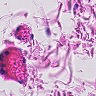
Metastatic tissue present: no